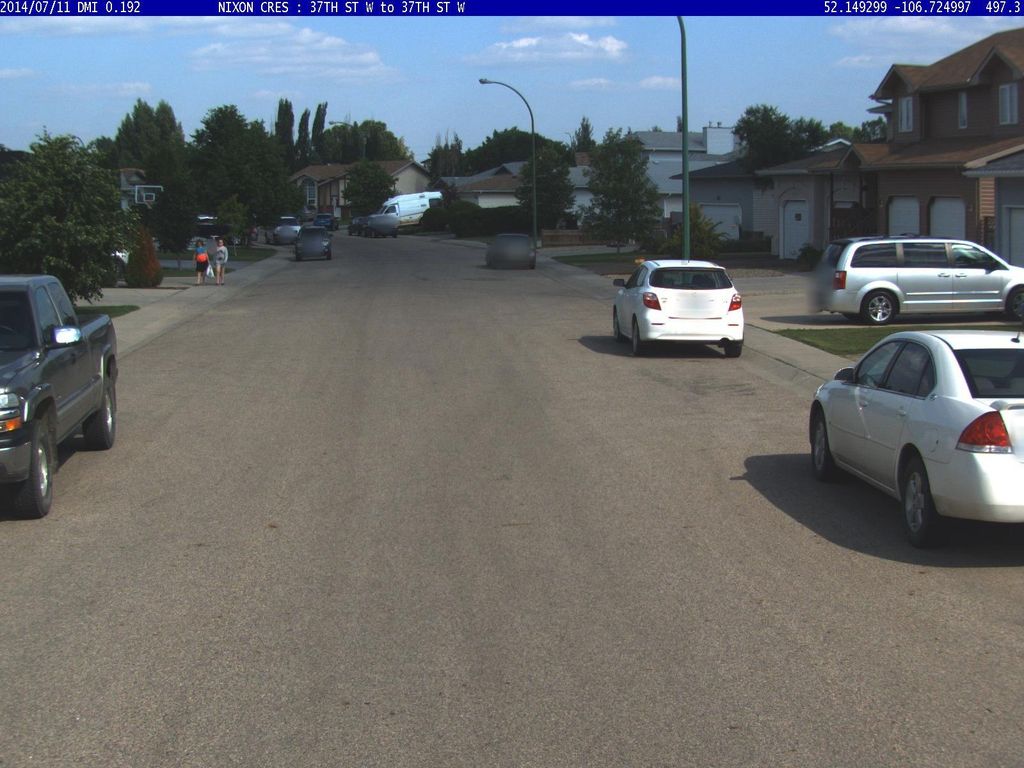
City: saskatoon